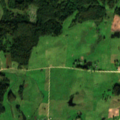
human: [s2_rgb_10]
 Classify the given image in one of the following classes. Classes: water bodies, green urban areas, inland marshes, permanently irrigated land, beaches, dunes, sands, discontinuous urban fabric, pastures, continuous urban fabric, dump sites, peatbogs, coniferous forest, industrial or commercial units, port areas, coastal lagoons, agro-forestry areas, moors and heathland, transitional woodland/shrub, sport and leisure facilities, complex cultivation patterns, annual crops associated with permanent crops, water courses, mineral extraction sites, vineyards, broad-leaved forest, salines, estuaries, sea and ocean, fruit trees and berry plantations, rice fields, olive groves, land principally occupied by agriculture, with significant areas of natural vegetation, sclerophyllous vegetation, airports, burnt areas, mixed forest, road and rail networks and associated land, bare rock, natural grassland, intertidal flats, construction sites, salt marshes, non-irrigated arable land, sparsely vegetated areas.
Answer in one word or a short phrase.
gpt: non-irrigated arable land, pastures, complex cultivation patterns, land principally occupied by agriculture, with significant areas of natural vegetation, mixed forest